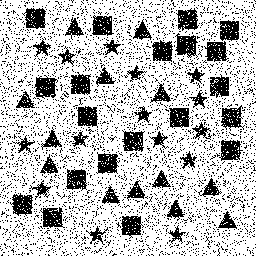
Squares: 20
Triangles: 13
Stars: 15
Total shapes: 48